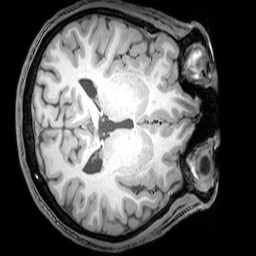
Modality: T1w
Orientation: axial
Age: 24
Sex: male
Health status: healthy
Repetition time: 0.081 s
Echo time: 0.037 s